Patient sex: M
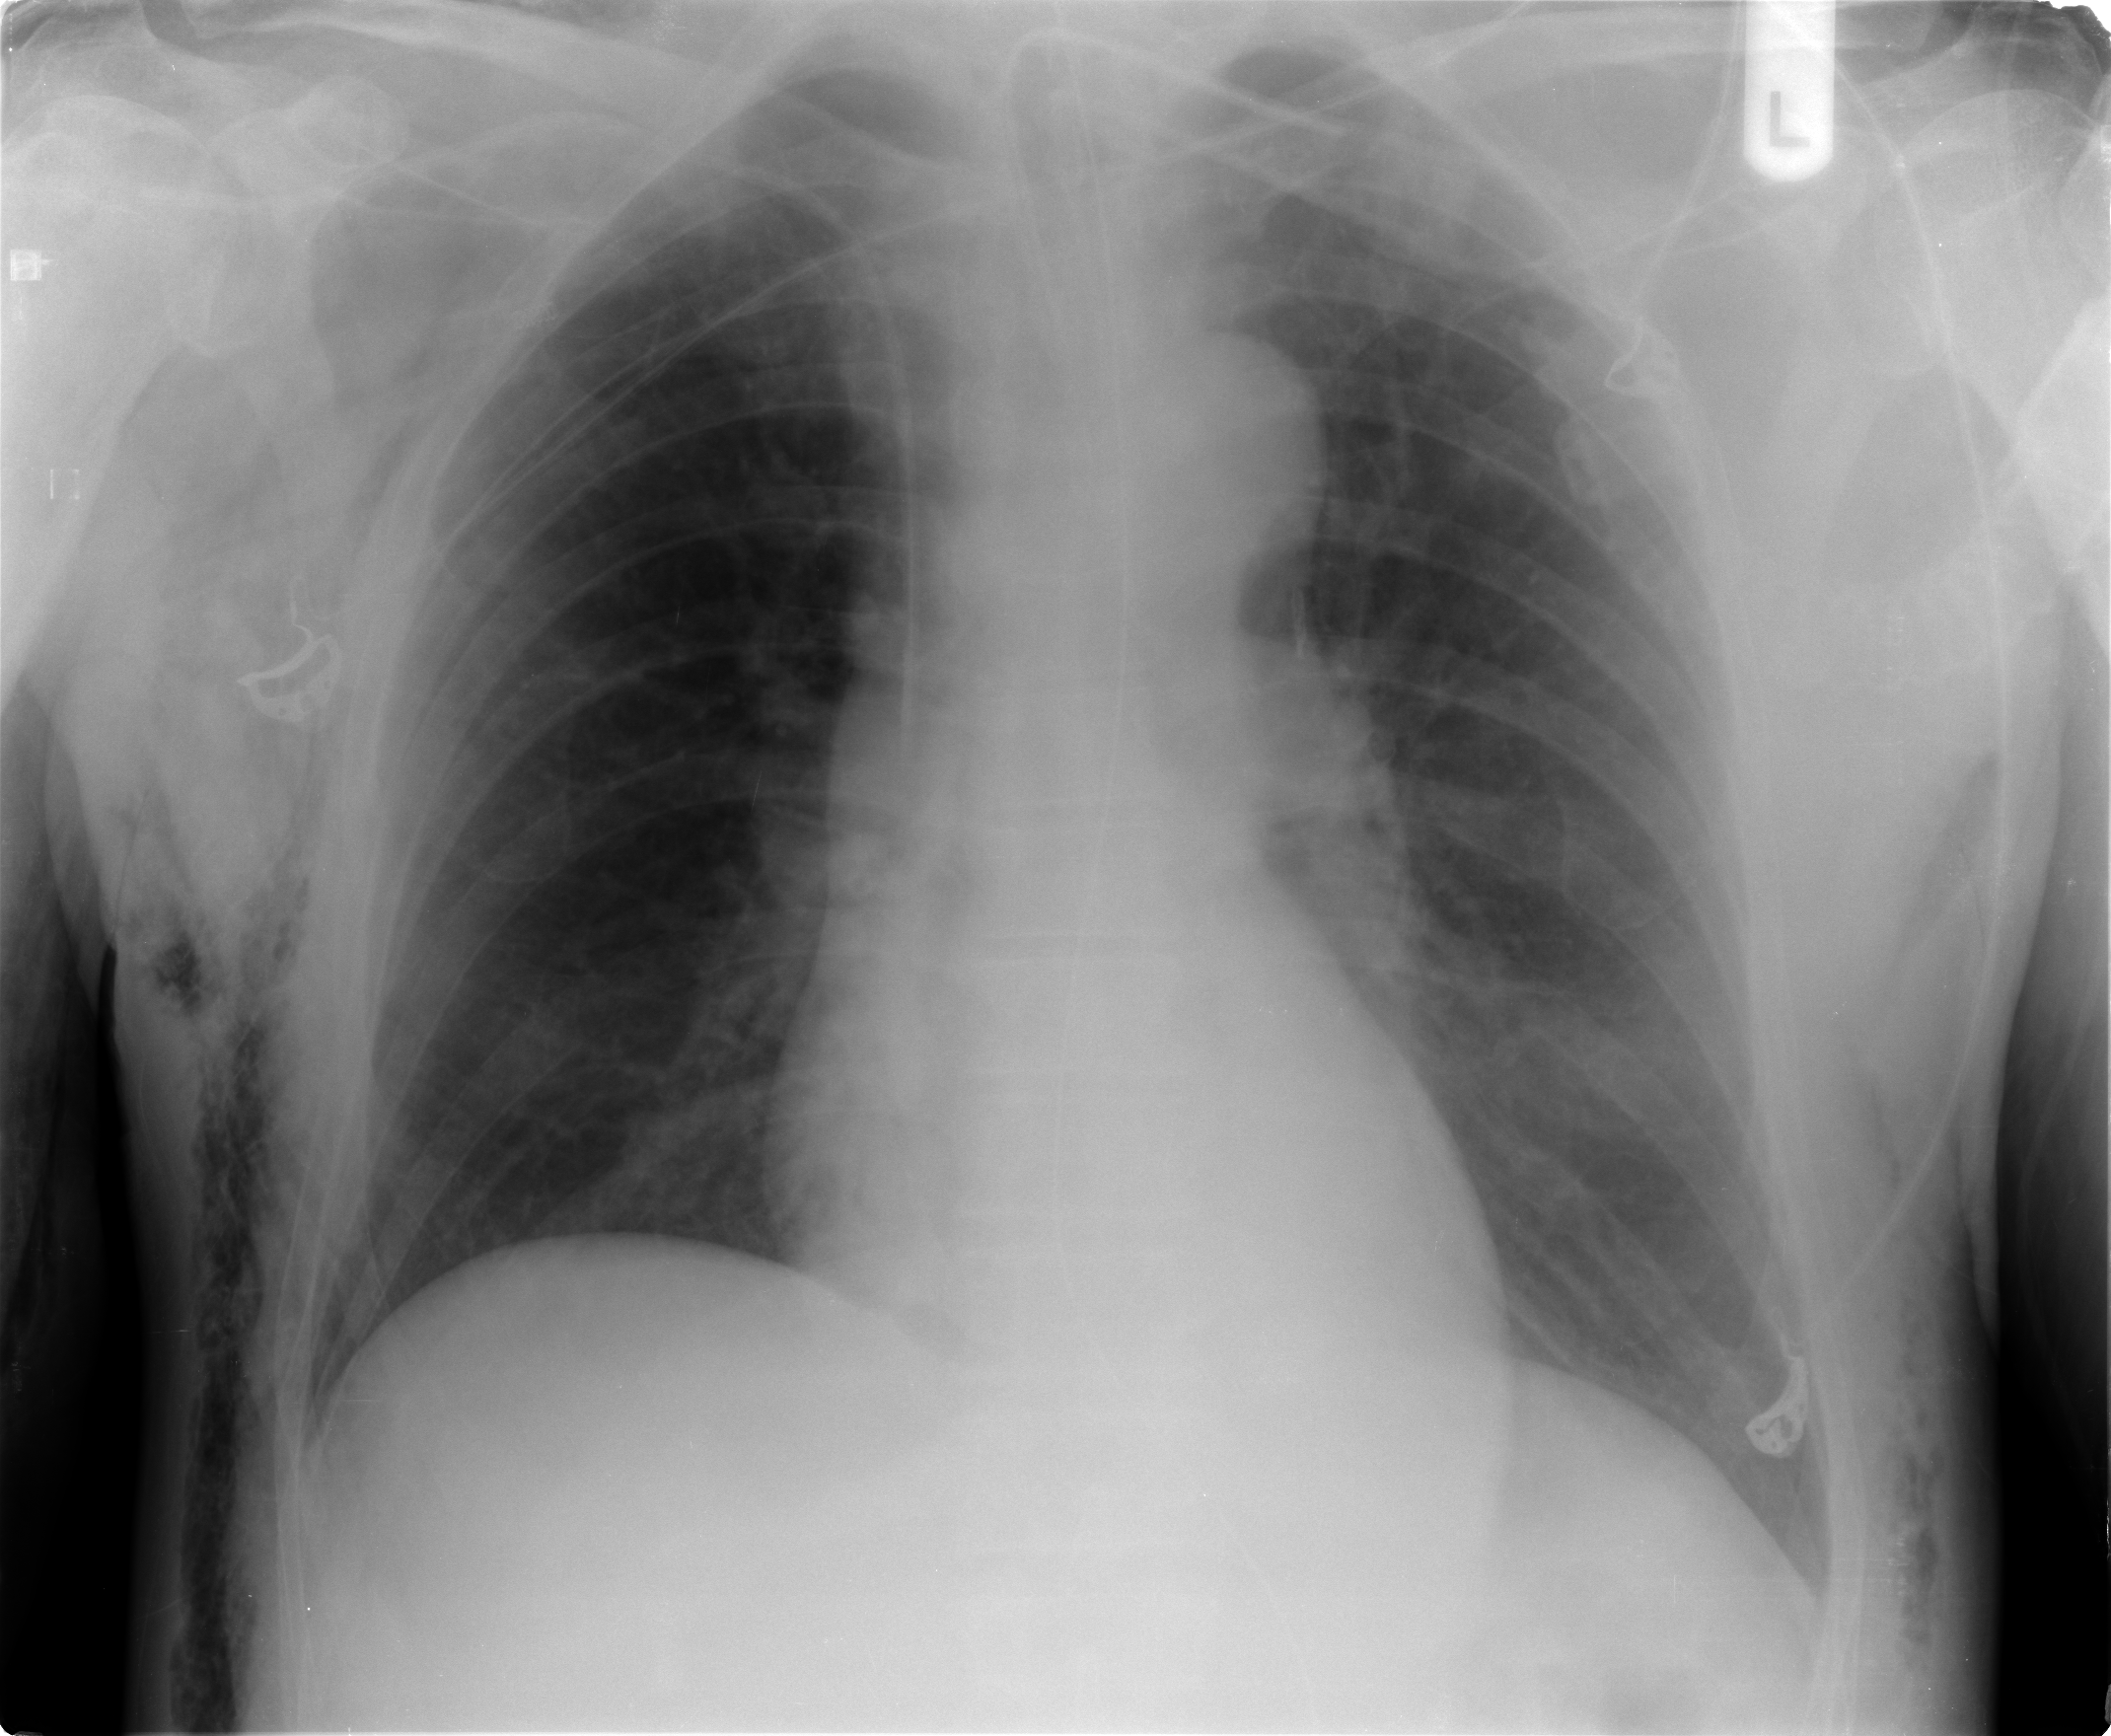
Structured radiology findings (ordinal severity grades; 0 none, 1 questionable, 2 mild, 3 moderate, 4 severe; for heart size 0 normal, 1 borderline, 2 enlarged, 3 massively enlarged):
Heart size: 0
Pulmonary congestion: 1
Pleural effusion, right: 0
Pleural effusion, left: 2
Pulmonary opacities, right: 0
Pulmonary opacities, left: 1
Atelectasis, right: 0
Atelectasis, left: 2